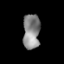
Tissue: lung
Cell type: Epithelial cells
Senescence score: 0.1955
Nuclear area (px): 581
Mean DAPI intensity: 136.926